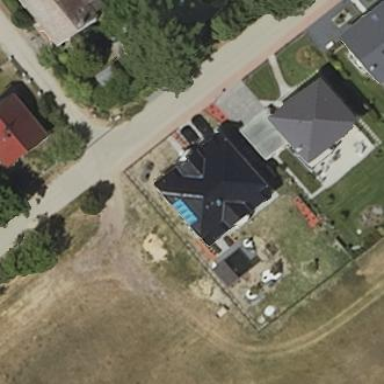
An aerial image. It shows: Simple house.